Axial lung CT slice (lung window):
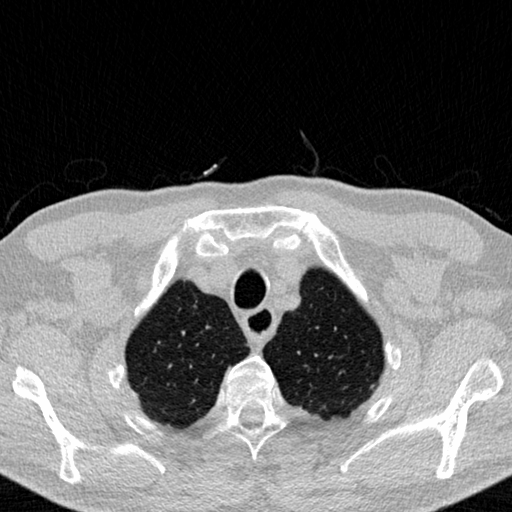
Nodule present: no